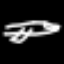
Label: airplane